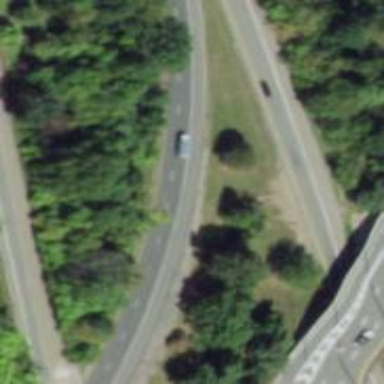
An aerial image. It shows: Urban freeway or expressway.